Question: I am seeking to embed and trigger a show / hide within this toggle.
'''
$(document).ready(function() {
$(function() {
$('#toggle1').click(function () {
$('.toggle').hide('1000');
$('.toggle').html('I would like to show a new div within this toggle');
$('.toggle').slideToggle('1000');
return false;
});
});
'''
So kind of like a toggle within a toggle.
Bigger picture and ultimately; I am trying to do this within multiple embeds and instances creating a small game -- and seeking the lightest and best solution.
Click this > this triggers > within that DIV you can click a color > BOOM!
That is the drift.
I am seeking a solution that makes sense.

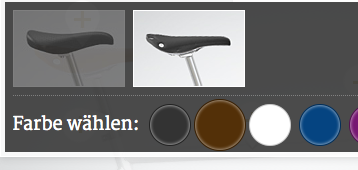
Answer: Try organizing your elements to avoid any duplicate content. You could structure your HTML like this:
'''
<div class="wrapper">
<!-- Select item -->
<div class="select_item">
<ul class="item_list">
<li class="item active" data-item-id="1"><img class="item_thumb" src="1.jpg"></li>
<li class="item" data-item-id="2"><img class="item_thumb" src="2.jpg"></li>
<li class="item" data-item-id="3"><img class="item_thumb" src="3.jpg"></li>
</ul>
</div>
<!-- Select color -->
<div class="select_color">
<ul class="color_list">
<li class="color active" data-color-id="1"><span class="color_thumb"><!-- Color --></span></li>
<li class="color" data-color-id="2"><span class="color_thumb"><!-- Color --></span></li>
<li class="color" data-color-id="3"><span class="color_thumb"><!-- Color --></span></li>
<li class="color" data-color-id="4"><span class="color_thumb"><!-- Color --></span></li>
<li class="color" data-color-id="5"><span class="color_thumb"><!-- Color --></span></li>
</ul>
</div>
</div>
'''
and accomplish the selection behavior like this:
'''
function getSelection() {
var selection = { };
selection['item_id'] = parseInt($('.item.active').attr('data-item-id'));
selection['color_id'] = parseInt($('.color.active').attr('data-color-id'));
return selection;
}
$(document).ready(function() {
//Update the current item
$('.item_thumb').on('click', function(e) {
$('.item').removeClass('active');
$(e.currentItem).parent().addClass('active');
});
//Update the current color
$('.color_thumb').on('click', function(e) {
$('.color').removeClass('active');
$(e.currentItem).parent().addClass('active');
});
});
'''
This is assuming that every parent item requires you to choose a color (i.e. - the same type of option). If your root items each require different option types (e.g. - color, size, etc), you could try nesting each item's options within the item container:
'''
<div class="wrapper">
<!-- Contains all items with options -->
<ul class="items">
<!-- Item 1, has a color option -->
<li class="item active" data-item-id="1">
<div class="item_thumb"><img src="item1.jpg"></div>
<ul class="options">
<li class="option active" data-option-id="1"><span class="color_thumb"><!-- Color --></span></li>
<li class="option" data-option-id="2"><span class="color_thumb"><!-- Color --></span></li>
<li class="option" data-option-id="3"><span class="color_thumb"><!-- Color --></span></li>
</ul>
</li>
<!-- Item 2, has a size option -->
<li class="item" data-item-id="2">
<div class="item_thumb"><img src="item2.jpg"></div>
<ul class="options">
<li class="option active" data-option-id="1"><span class="size_label">Small</span></li>
<li class="option" data-option-id="2"><span class="size_label">Medium</span></li>
<li class="option" data-option-id="3"><span class="size_label">Large</span></li>
</ul>
</li>
</ul>
</div>
'''
and accomplish the selection behavior like this:
'''
function getSelection() {
var current_item = $('.item.active');
var selection = { };
selection['item_id'] = parseInt(current_item.attr('data-item-id'));
selection['item_option'] = current_item.find('.option.active').attr('data-option-id');
return selection;
}
'''
Your page could get much more complex depending on the depth of your options (option -> suboption -> sub-suboption), which could require some more case-specific code. While I don't understand your exact requirements (or what you meant by 'toggle'), this may help get you going in the right direction.